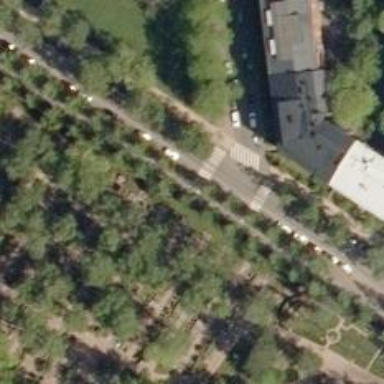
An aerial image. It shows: Asphalt footway.